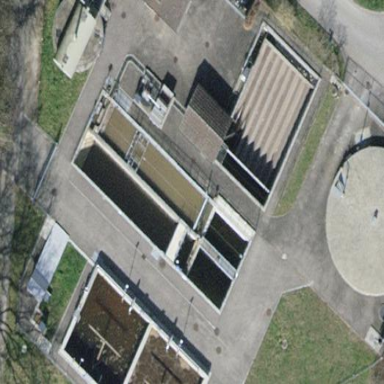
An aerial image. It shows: Body of wastewater.